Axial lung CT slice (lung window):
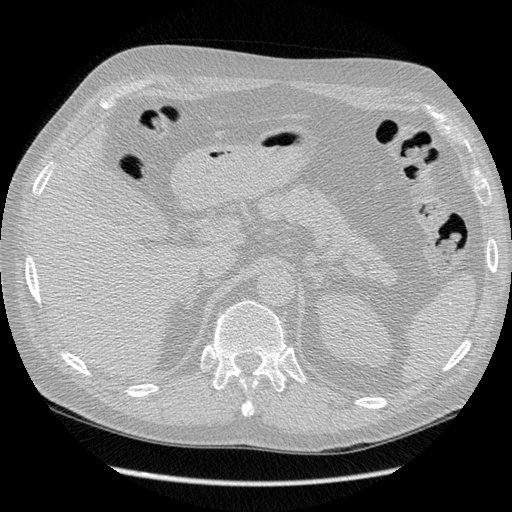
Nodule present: no